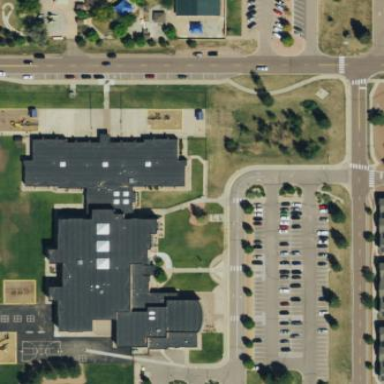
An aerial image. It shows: School building.